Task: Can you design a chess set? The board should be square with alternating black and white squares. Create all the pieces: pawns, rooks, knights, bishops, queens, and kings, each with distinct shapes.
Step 3685:
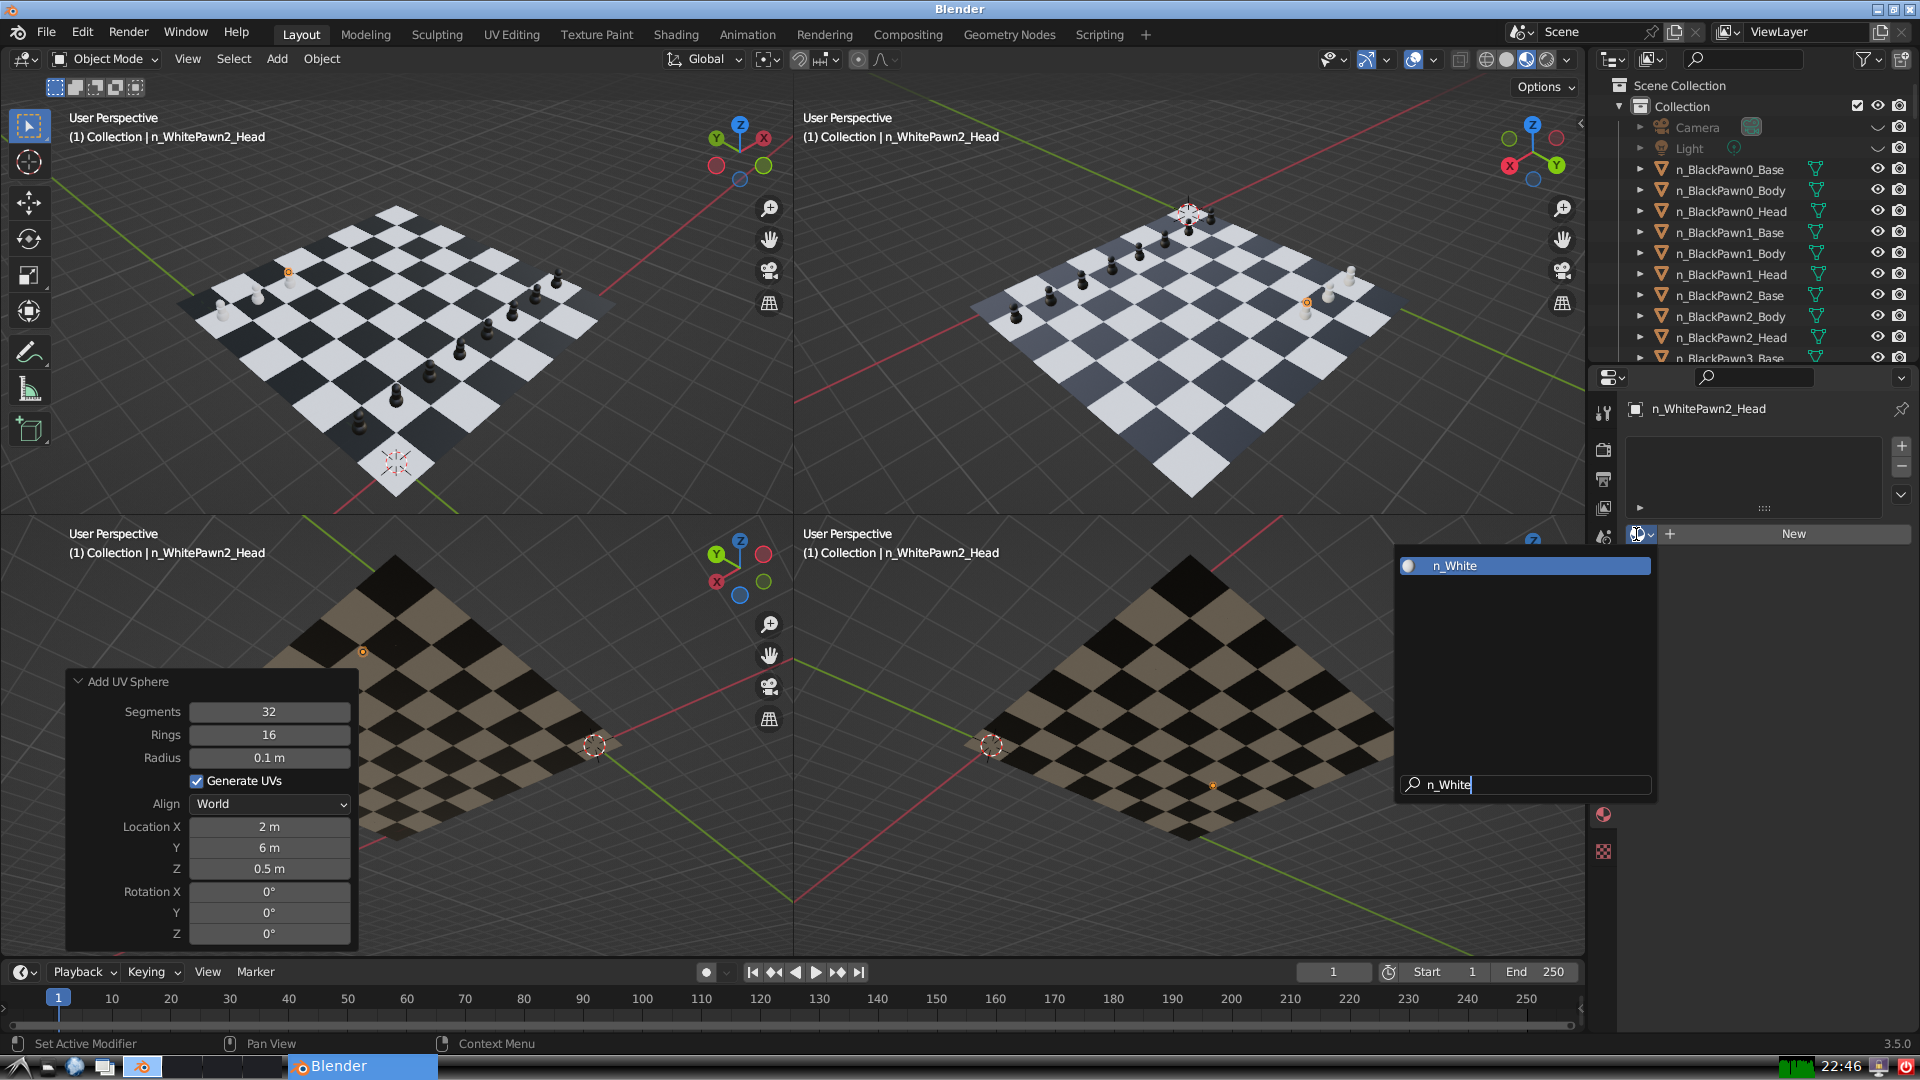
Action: {"key_press": ['Return']}